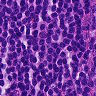
Metastatic tissue present: no